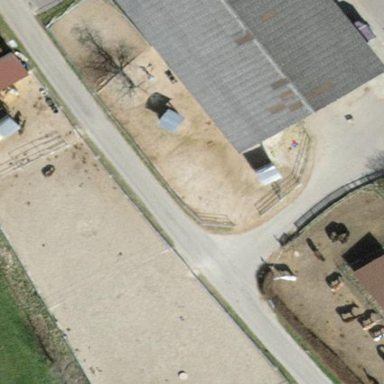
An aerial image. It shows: Equestrian pitch used for leisure and sports activities.